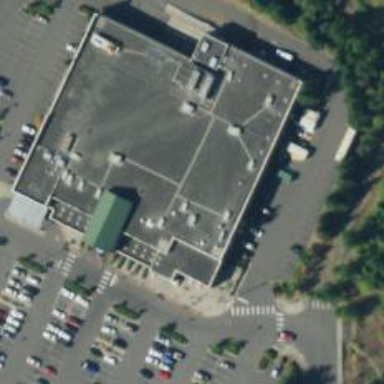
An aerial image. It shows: Pharmacy providing healthcare services.